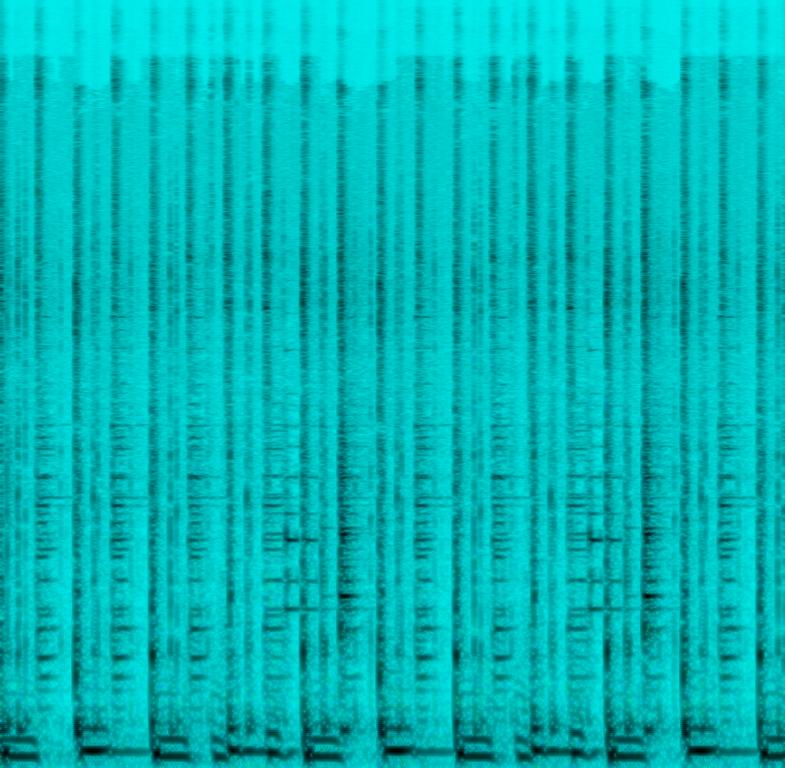
The low quality recording features a reggae song that consists of wide harmonizing low male vocals singing over groovy bass, muffled snare, shimmering hi hats, tinny percussive elements and offbeat piano chords. The recording is noisy and it sounds easygoing and chill.